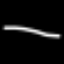
Label: line